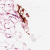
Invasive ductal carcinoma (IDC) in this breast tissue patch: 0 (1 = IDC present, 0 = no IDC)